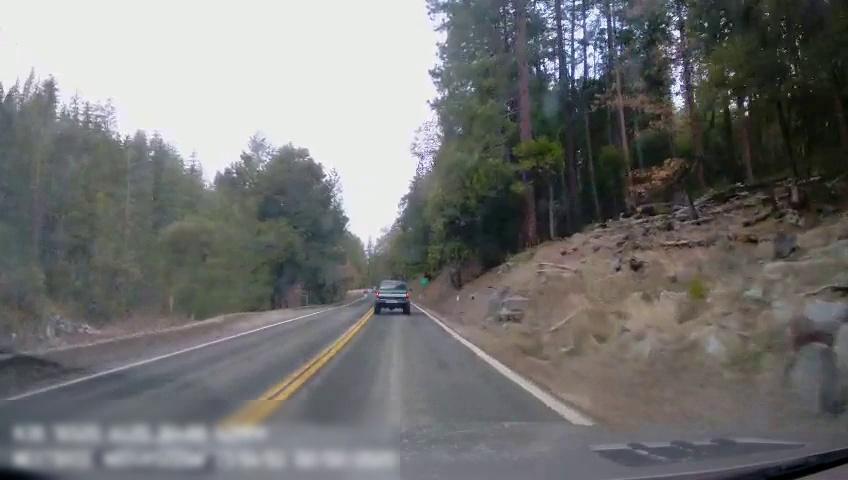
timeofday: Day
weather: Sunny
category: Drivable Space
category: Vehicles | Truck
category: Lanes | Current Lane
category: Lanes | Current Lane
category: Lanes | Alternate Lane